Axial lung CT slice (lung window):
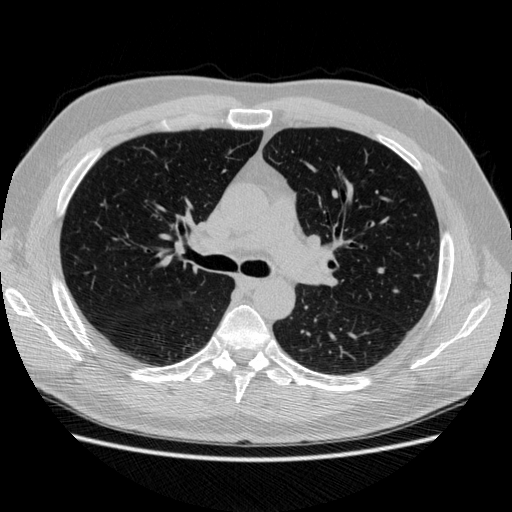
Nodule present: no